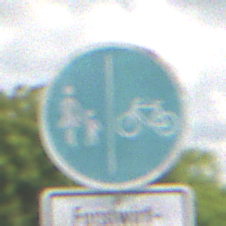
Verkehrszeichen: GetrennterRadUndGehwegRadwegRechts
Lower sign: BesondereFahrzeugeUndTransportgueter7
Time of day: Midday
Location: Outdoor (RoadRail)
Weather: PartlyCloudy
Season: NotSpecified
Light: Natural